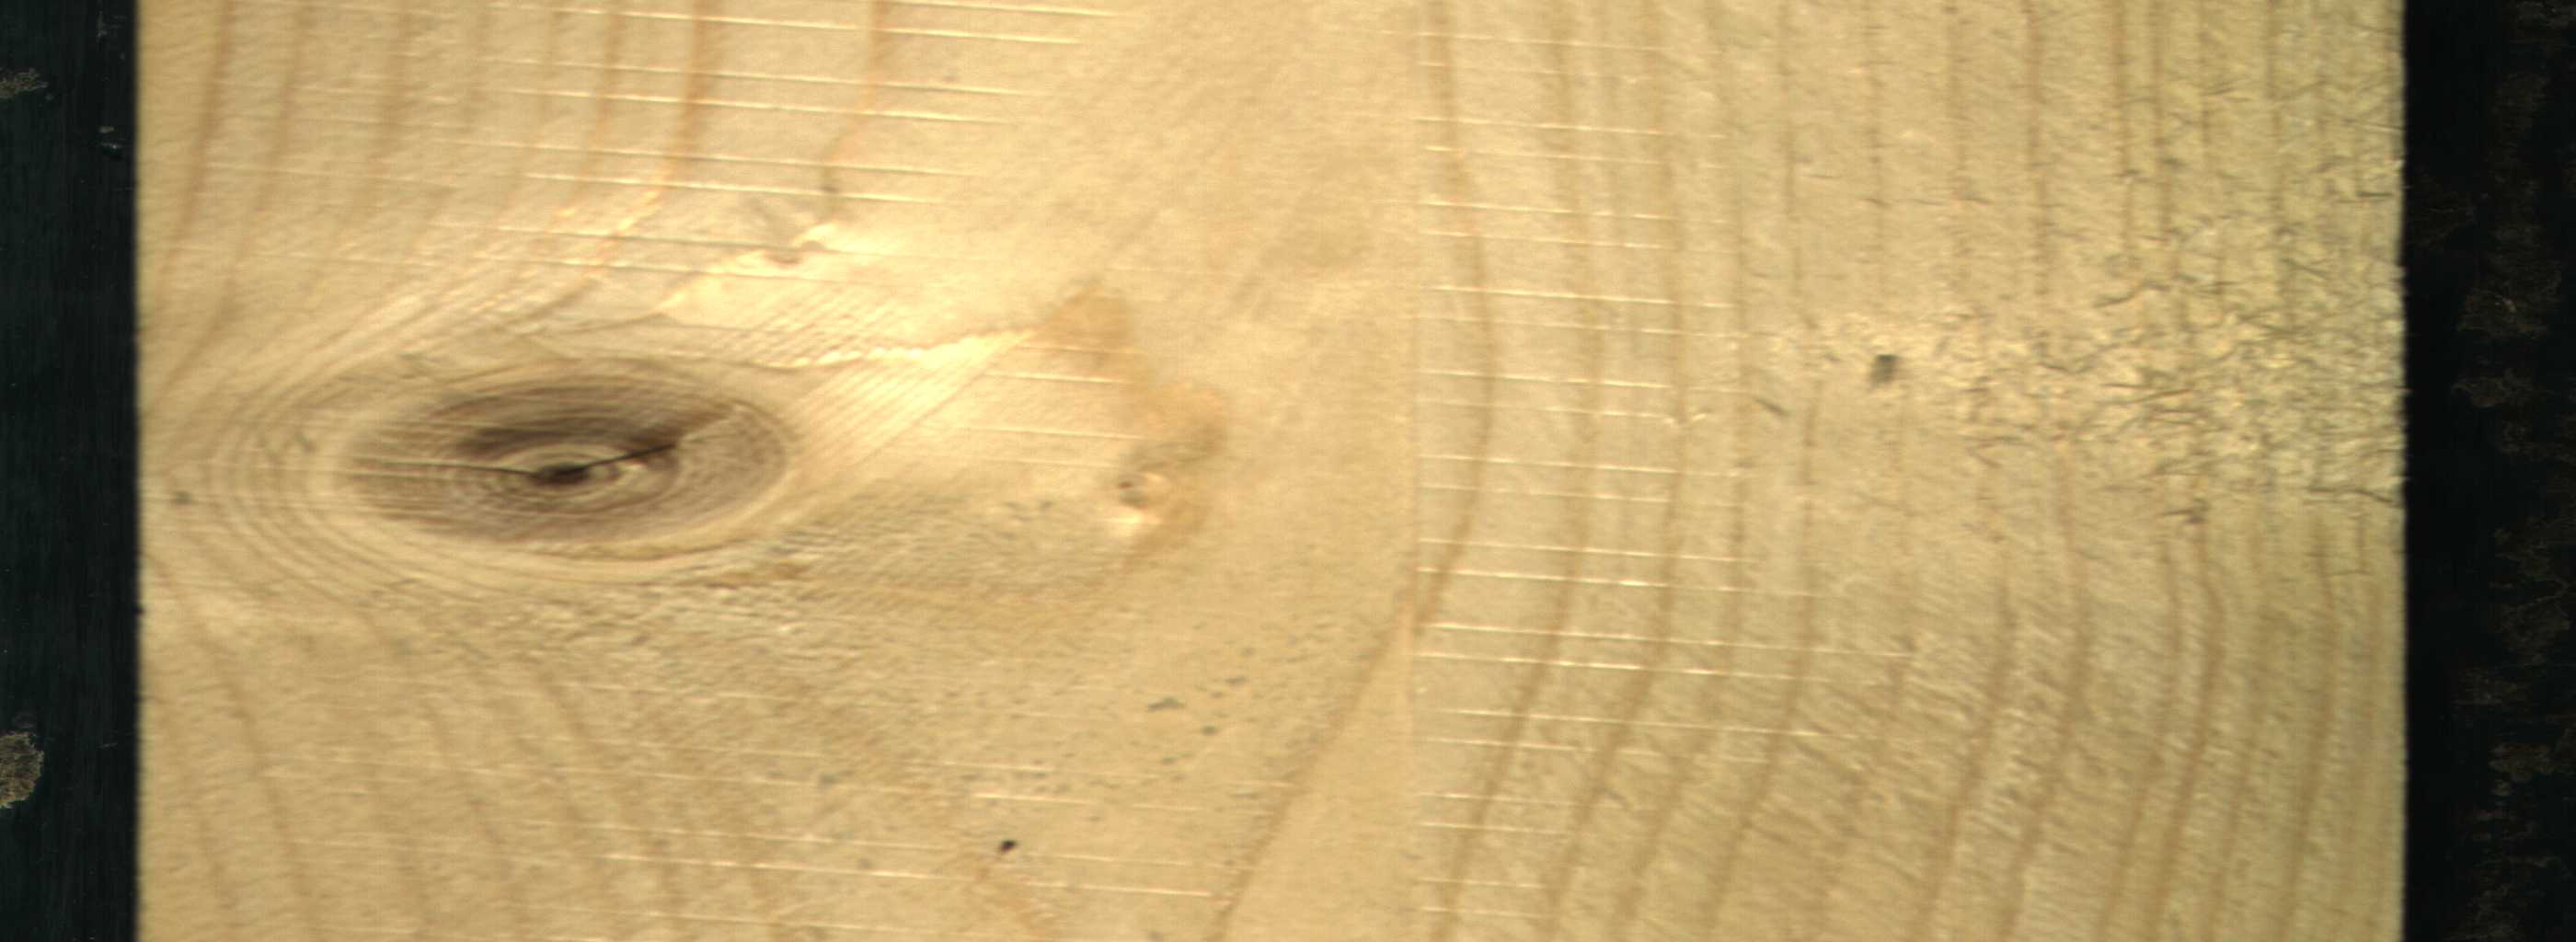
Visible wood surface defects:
knot_with_crack